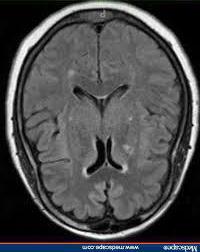
Label: notumor